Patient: sex F, age 44
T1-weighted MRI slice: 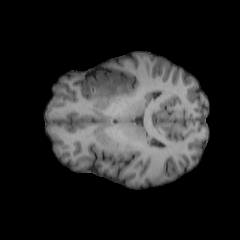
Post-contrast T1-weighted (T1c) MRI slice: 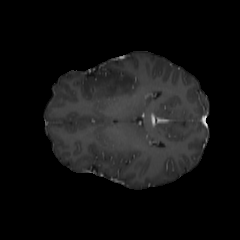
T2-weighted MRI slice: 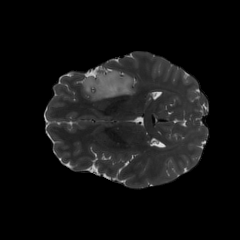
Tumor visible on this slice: yes
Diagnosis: Oligodendroglioma, IDH-mutant, 1p/19q-codeleted
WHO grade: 2